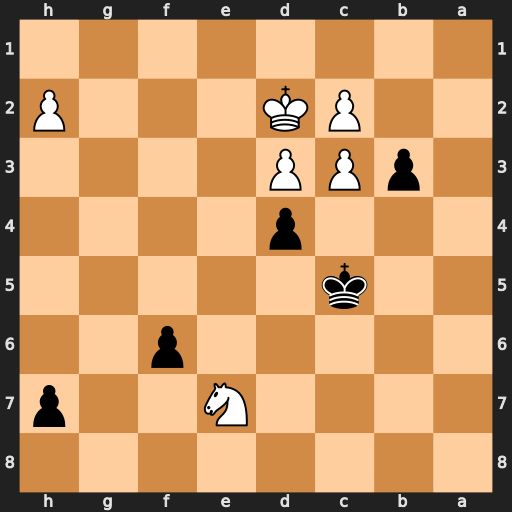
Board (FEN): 8/4N2p/5p2/2k5/3p4/1pPP4/2PK3P/8
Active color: b
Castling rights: -
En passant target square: -
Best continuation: b2 cxd4+ Kd6